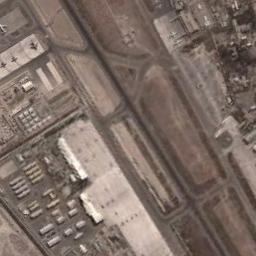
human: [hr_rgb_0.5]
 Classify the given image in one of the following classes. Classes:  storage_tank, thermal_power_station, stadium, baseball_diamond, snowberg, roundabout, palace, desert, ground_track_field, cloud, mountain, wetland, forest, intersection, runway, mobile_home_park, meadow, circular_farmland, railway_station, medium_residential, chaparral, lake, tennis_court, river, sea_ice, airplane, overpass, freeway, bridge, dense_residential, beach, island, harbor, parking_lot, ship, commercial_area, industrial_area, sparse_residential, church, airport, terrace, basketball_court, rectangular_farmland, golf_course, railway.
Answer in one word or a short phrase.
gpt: airport